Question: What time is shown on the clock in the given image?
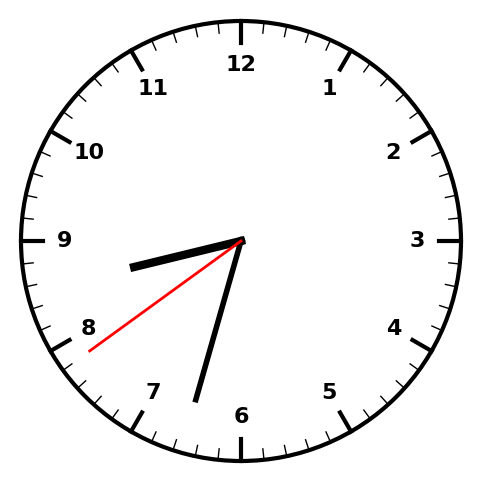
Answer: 08:32:39